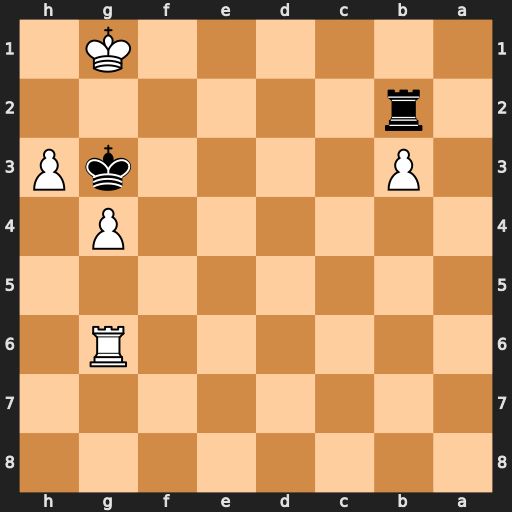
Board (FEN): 8/8/6R1/8/6P1/1P4kP/1r6/6K1
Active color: b
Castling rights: -
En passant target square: -
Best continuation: Rb1#